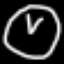
Label: clock